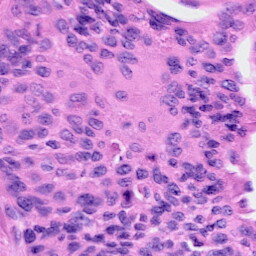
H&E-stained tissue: Cervix